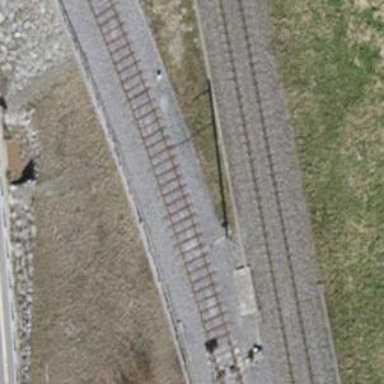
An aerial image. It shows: Single railway track with electrified contact line. It is spur track.